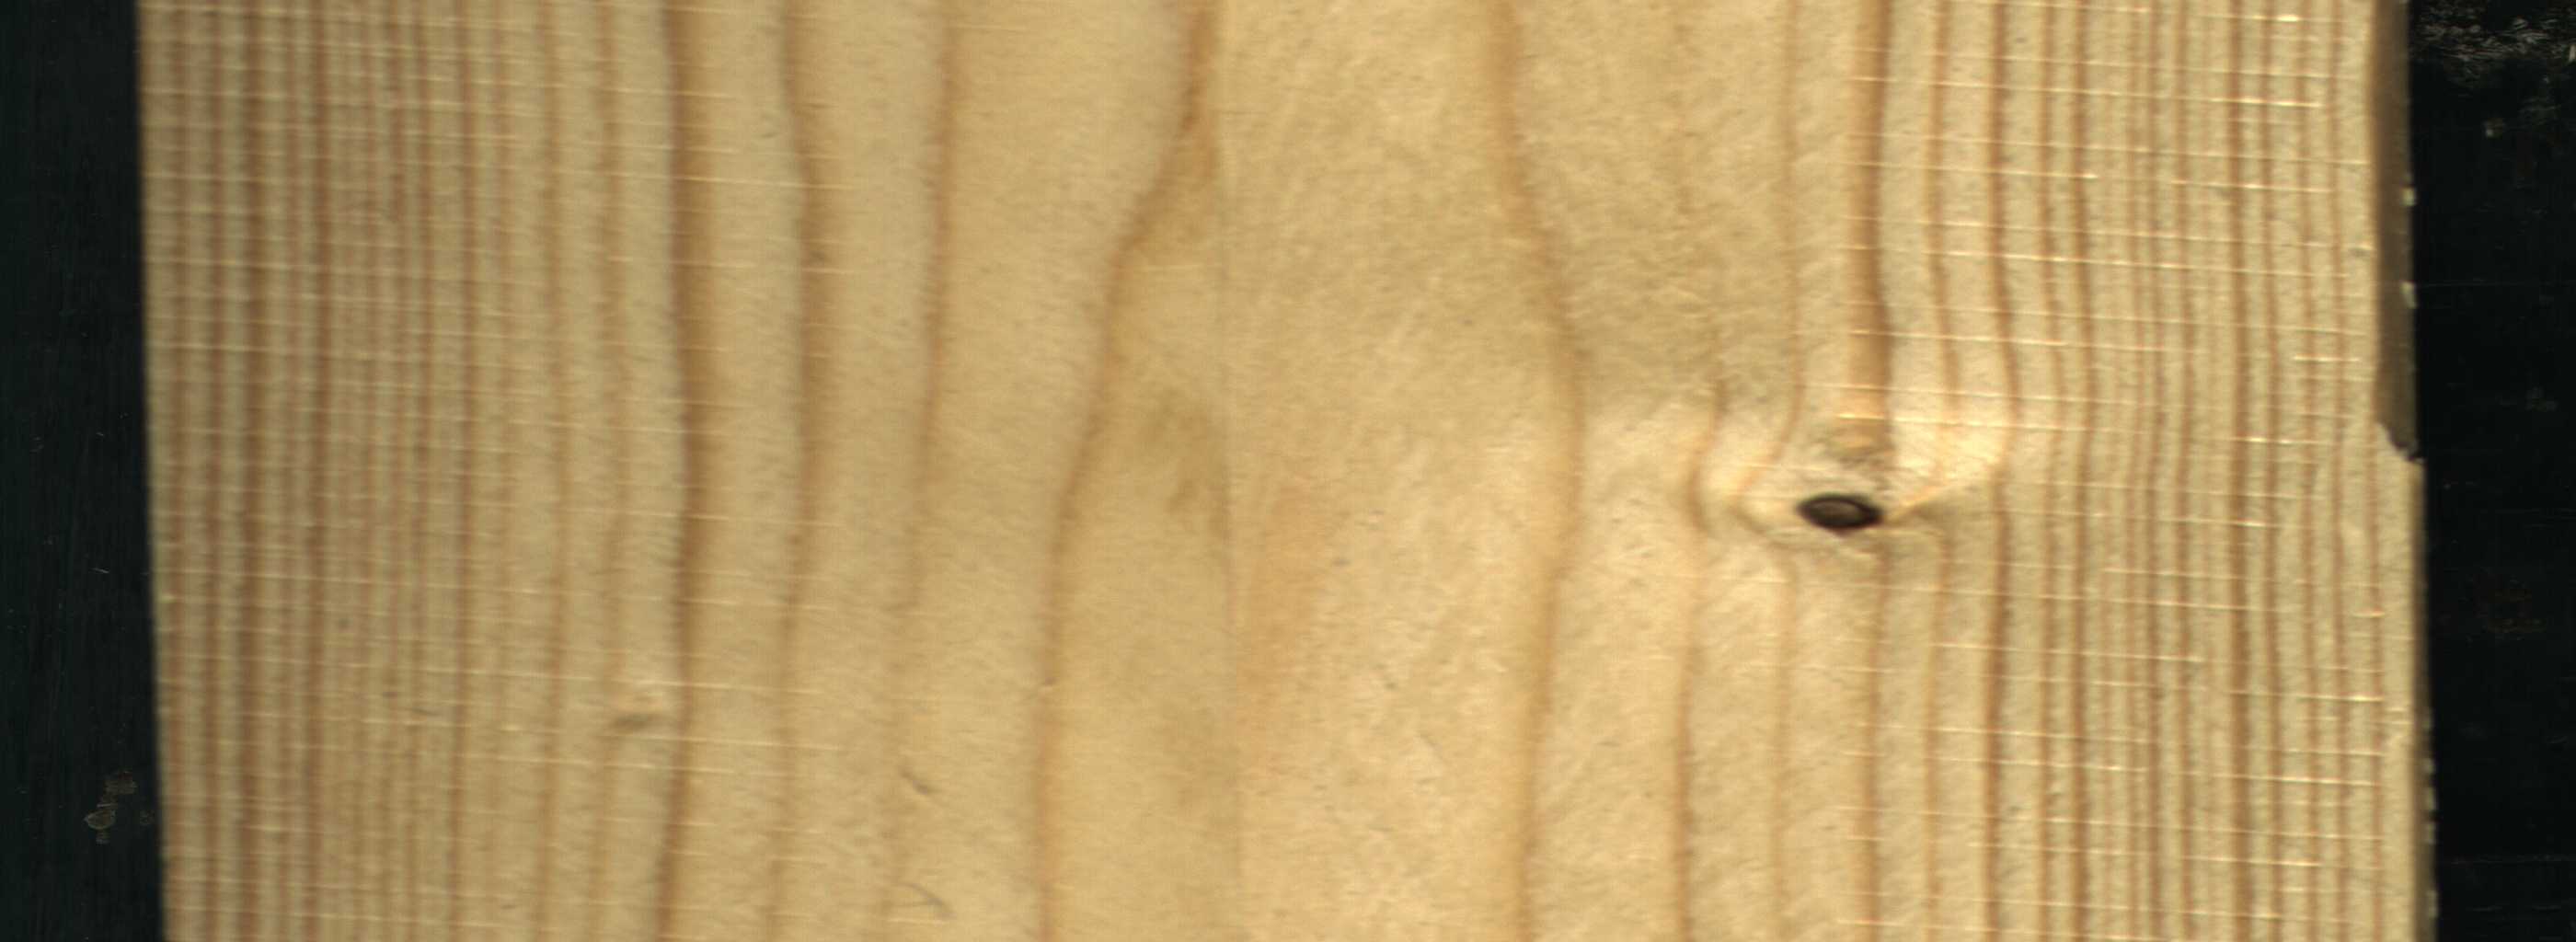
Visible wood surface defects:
Dead_Knot